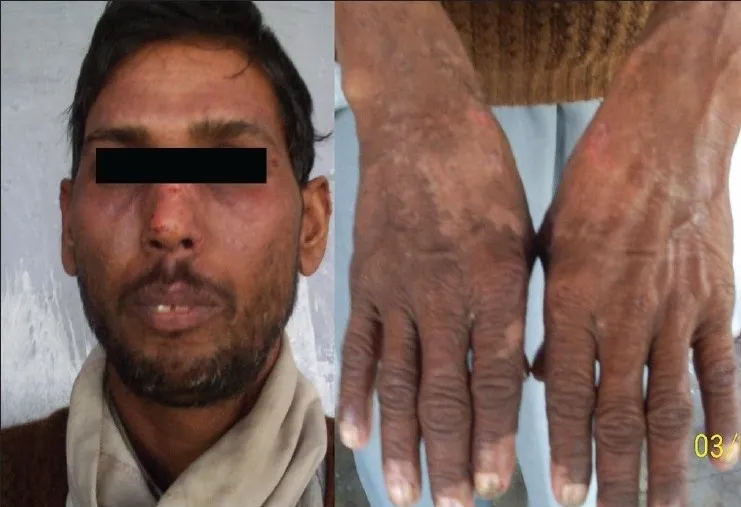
Patient improved after withdrawal of pyrazinamide.
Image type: medical_photograph (skin_photograph)